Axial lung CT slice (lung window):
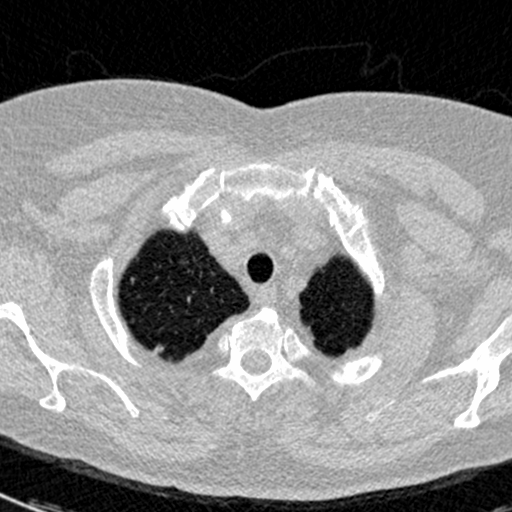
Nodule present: no